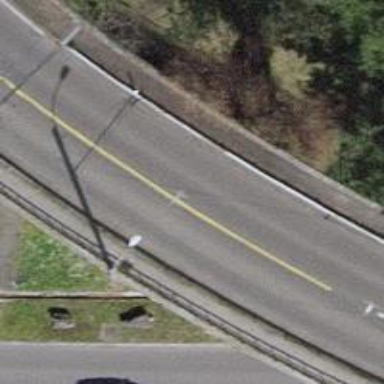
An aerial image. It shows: Primary highway on asphalt bridge with trolley wires.